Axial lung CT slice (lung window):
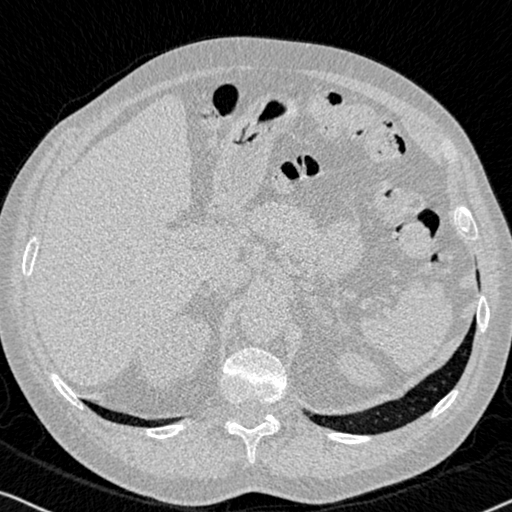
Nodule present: no